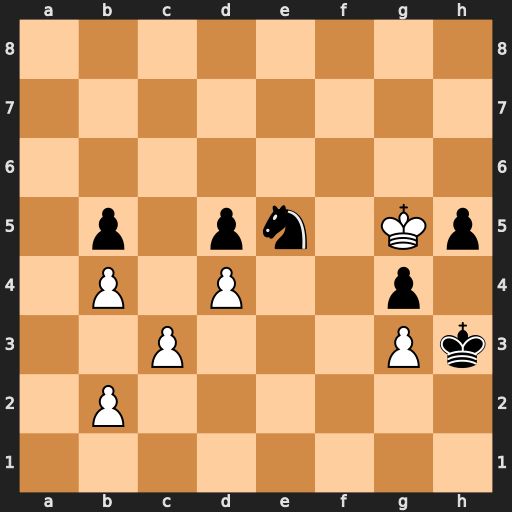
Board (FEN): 8/8/8/1p1pn1Kp/1P1P2p1/2P3Pk/1P6/8
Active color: w
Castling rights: -
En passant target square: -
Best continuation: dxe5 h4 e6 hxg3 e7 g2 e8=Q